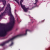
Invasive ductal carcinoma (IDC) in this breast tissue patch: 0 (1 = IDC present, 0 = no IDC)